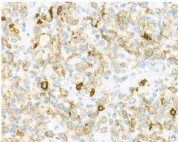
Histopathological examination of the tumor lesion on the left elbow. CD8 (+),. 63x.
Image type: pathology (immunostaining)